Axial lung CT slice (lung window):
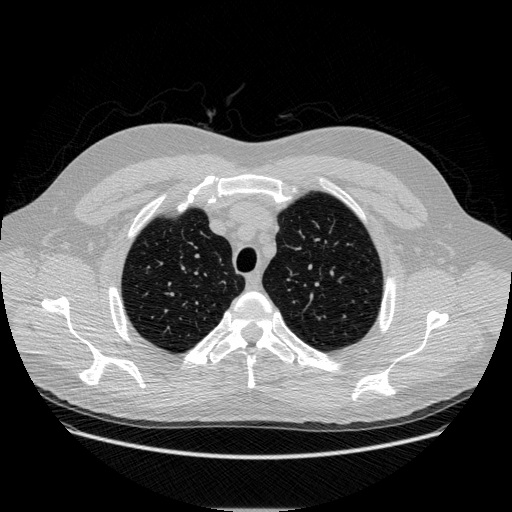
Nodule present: no